Field crop: maize
Growth stage: 2
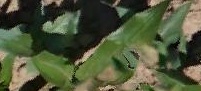
Species: maize